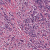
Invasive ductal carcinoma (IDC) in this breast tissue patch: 1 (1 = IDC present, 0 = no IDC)